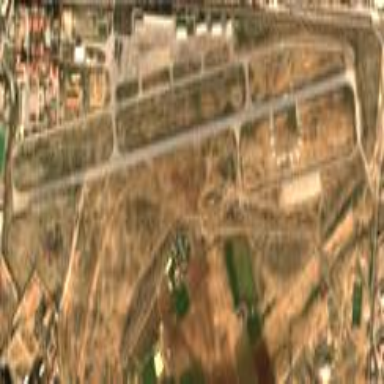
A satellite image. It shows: Military airfield.